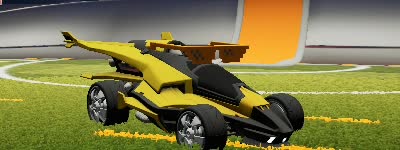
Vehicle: aftershock